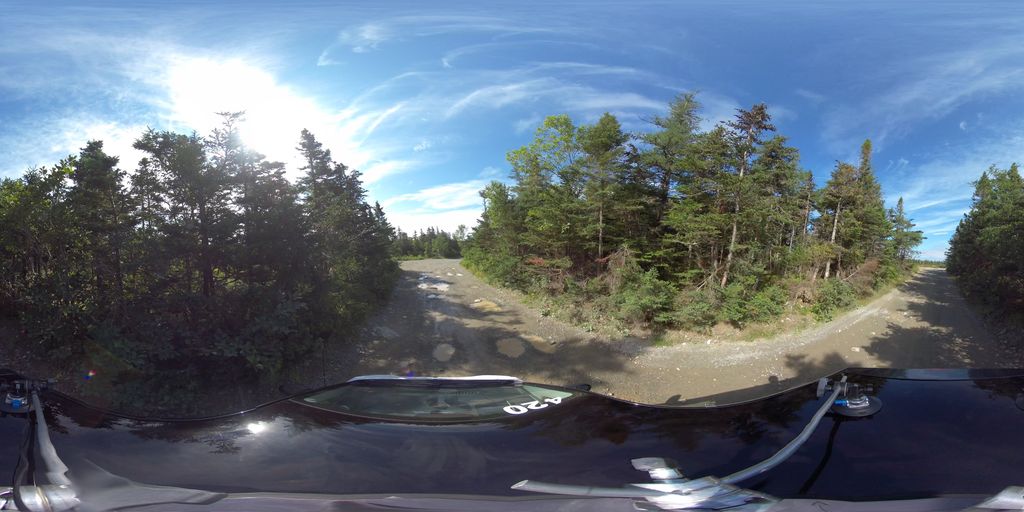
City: st_johns